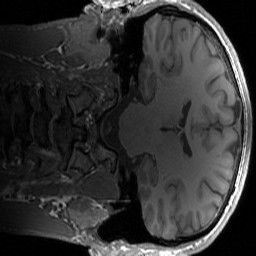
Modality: T1w
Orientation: coronal
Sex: male
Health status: ill
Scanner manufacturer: siemens
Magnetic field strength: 3 T
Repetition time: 1.57 s
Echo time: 0.00275 s